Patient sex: F
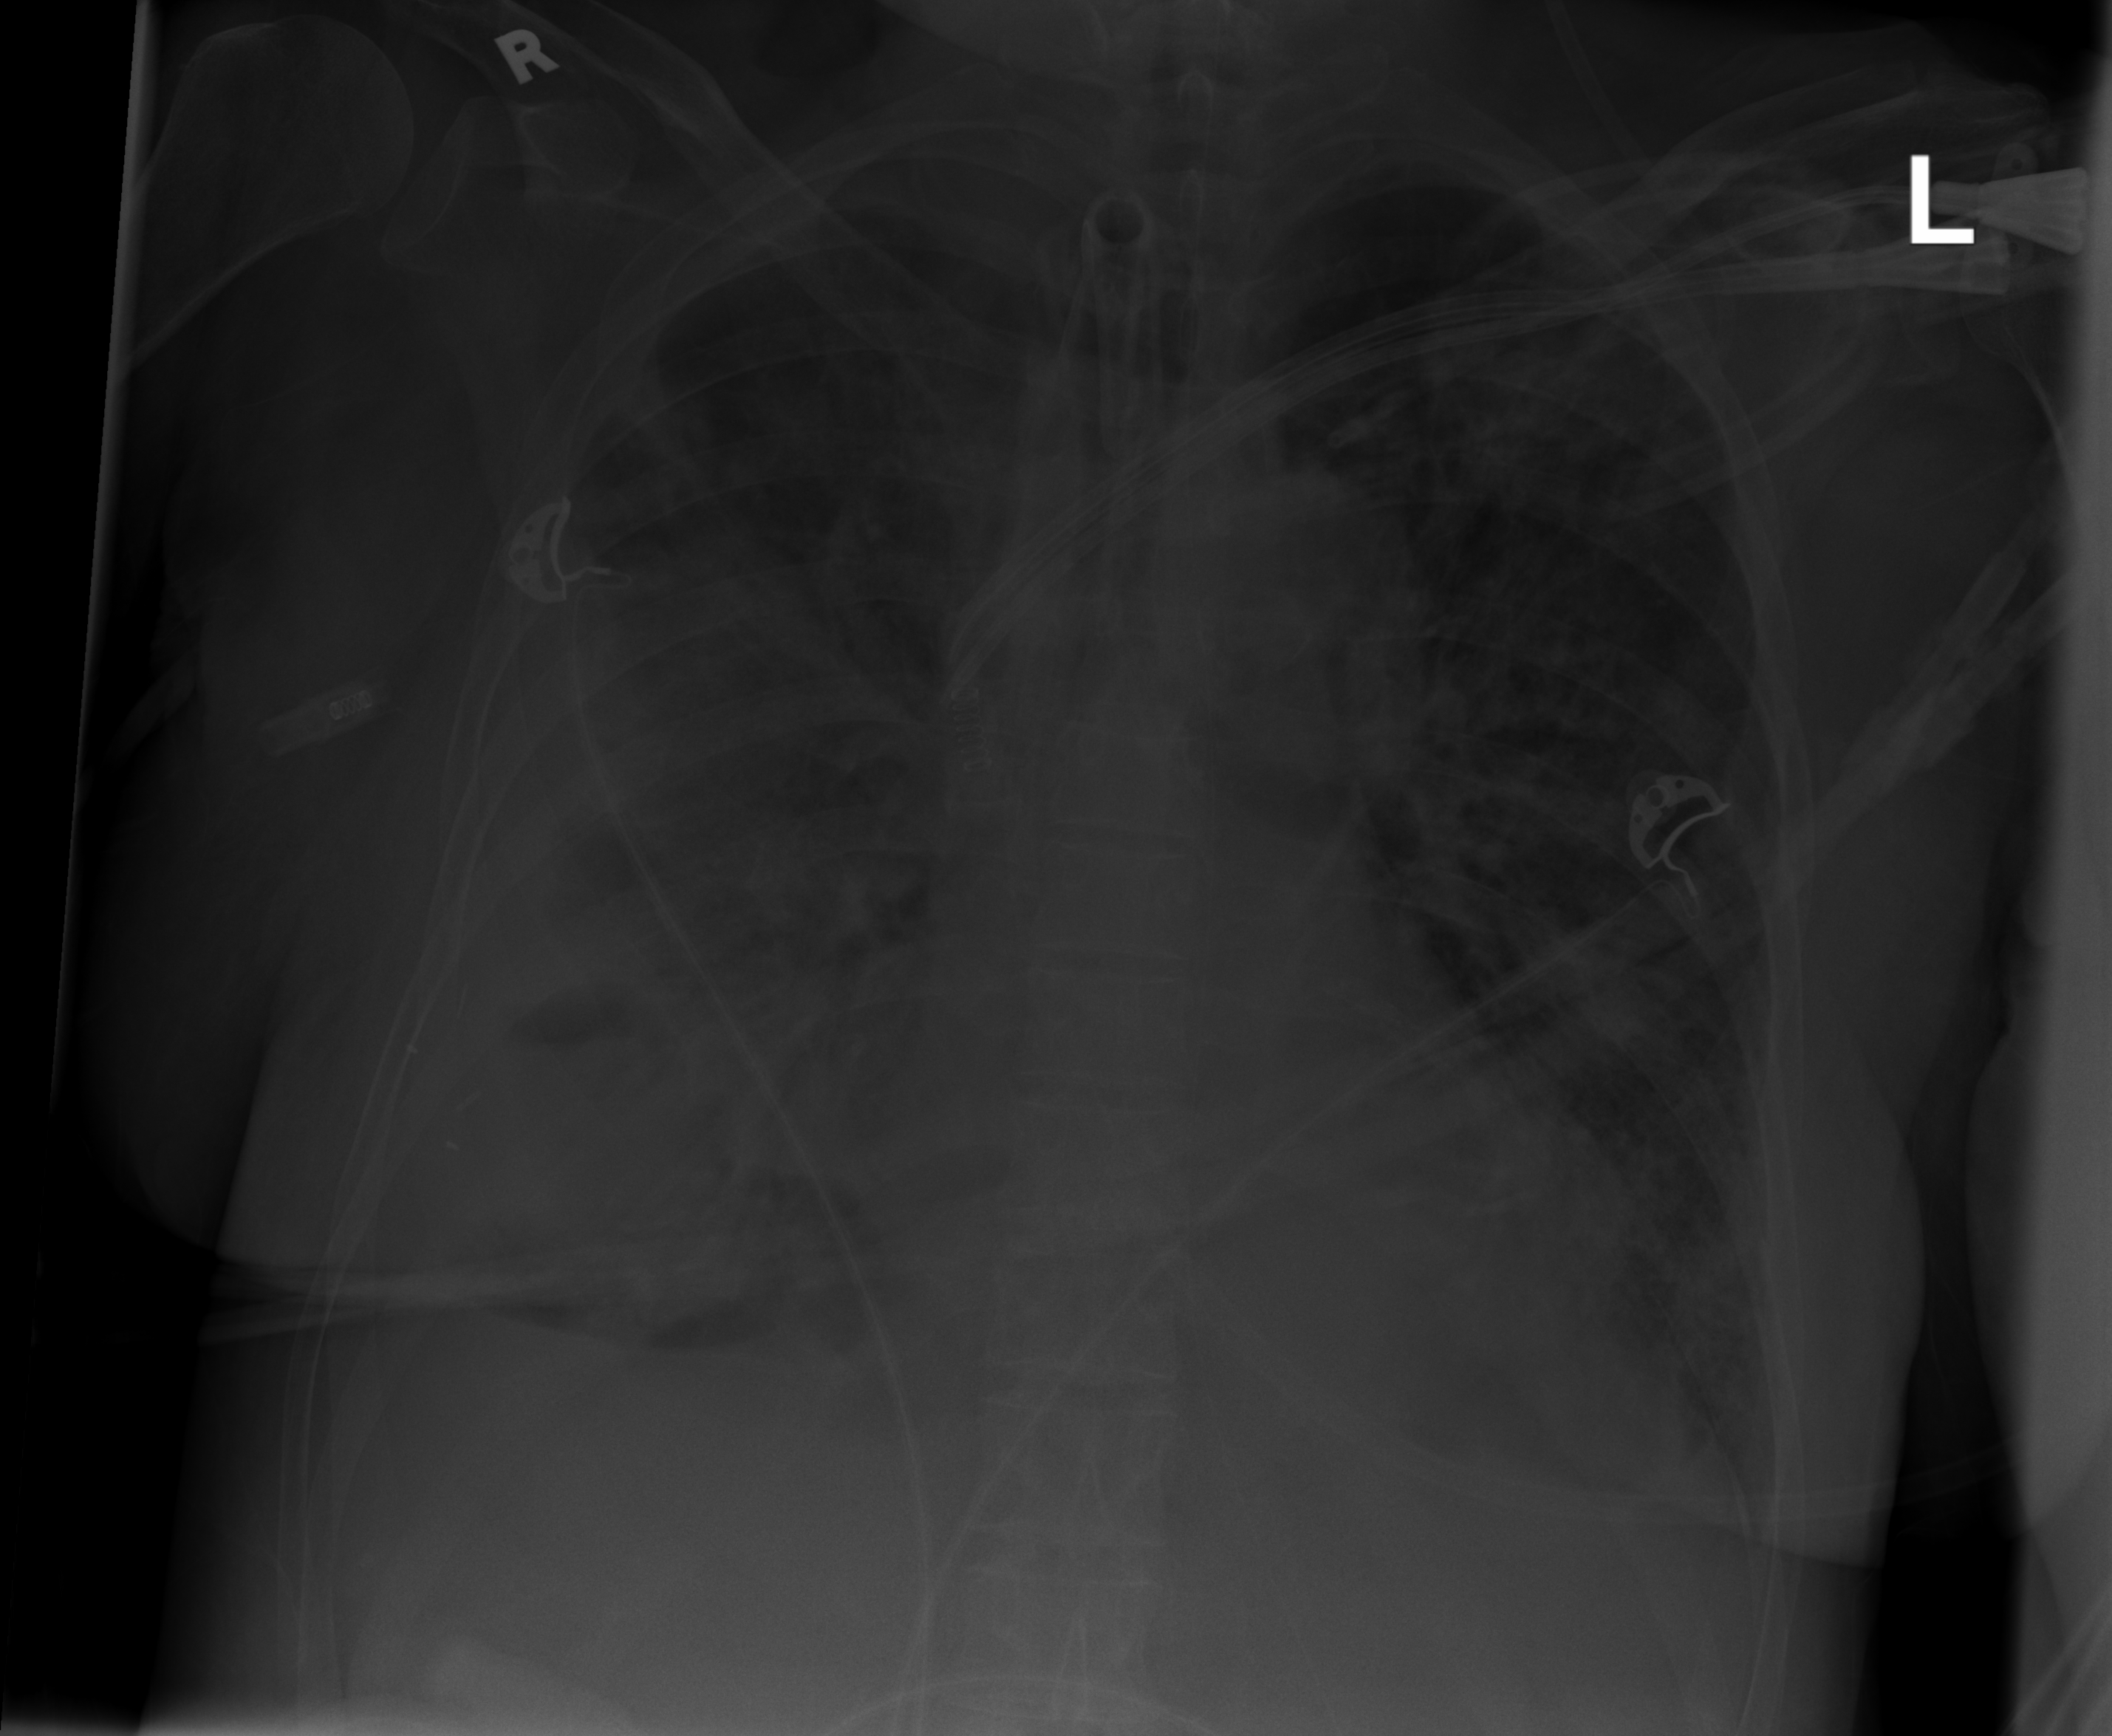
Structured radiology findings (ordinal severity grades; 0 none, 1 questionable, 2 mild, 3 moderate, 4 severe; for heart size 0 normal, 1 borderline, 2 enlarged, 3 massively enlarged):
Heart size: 0
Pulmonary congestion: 2
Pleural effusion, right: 3
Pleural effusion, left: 2
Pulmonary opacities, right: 3
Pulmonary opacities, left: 2
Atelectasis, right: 3
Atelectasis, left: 2